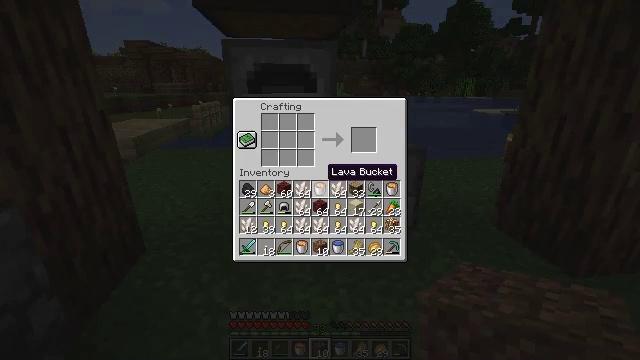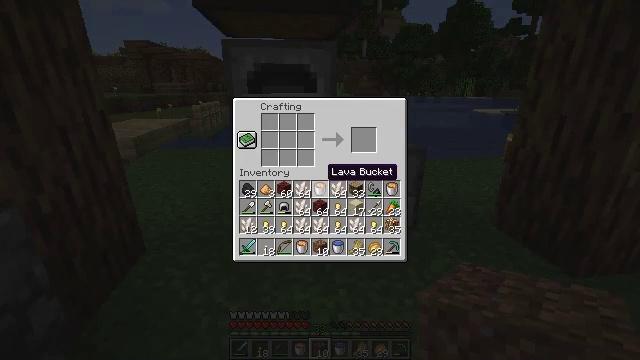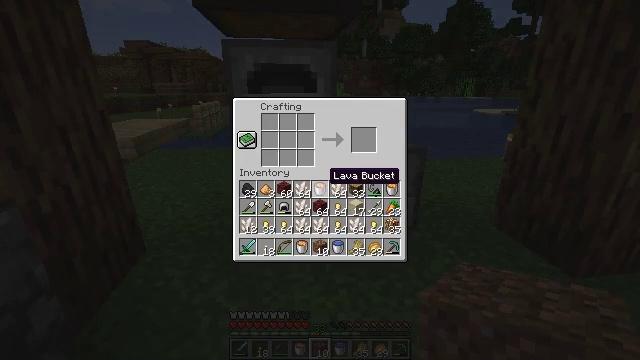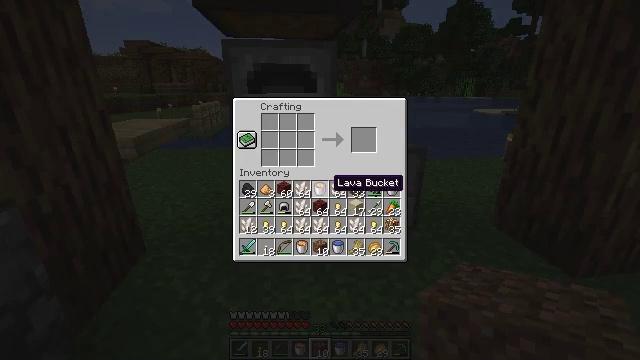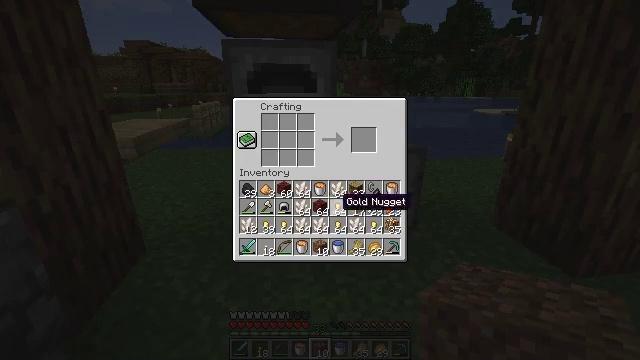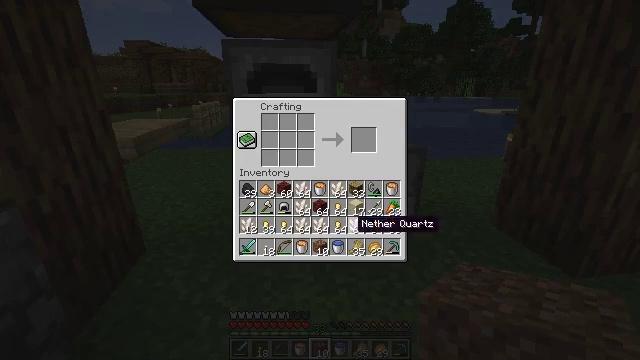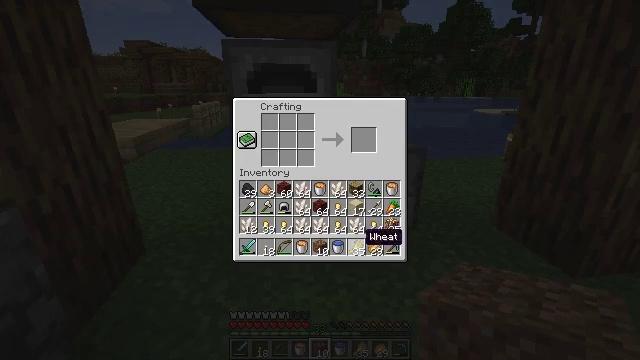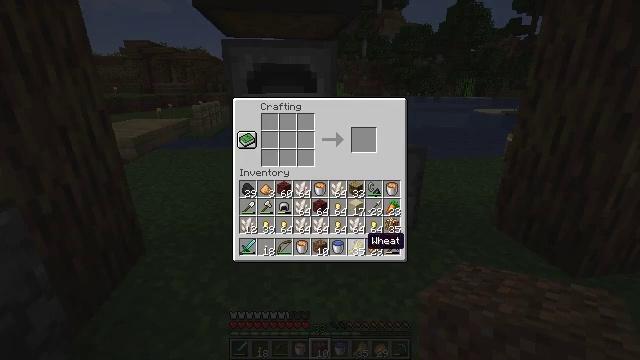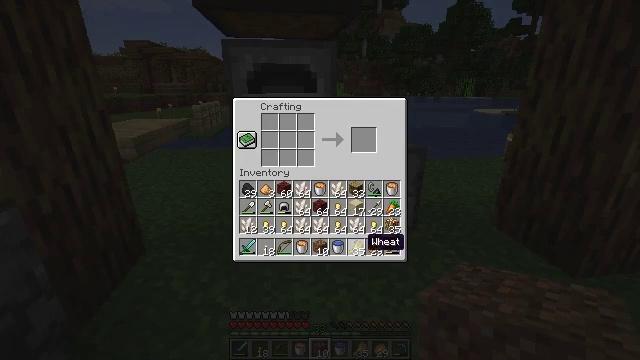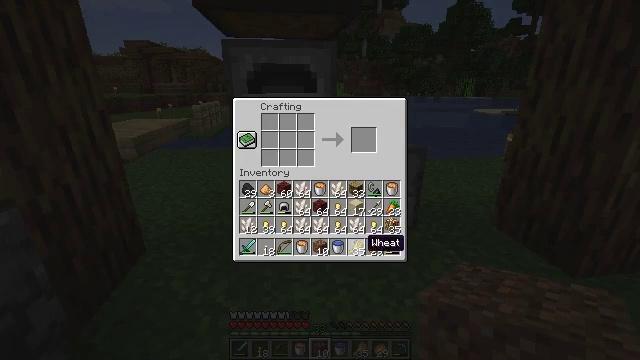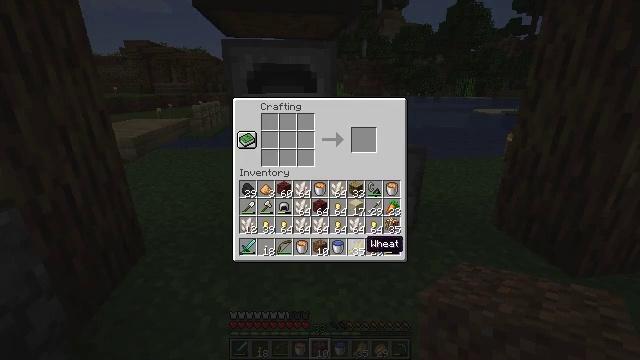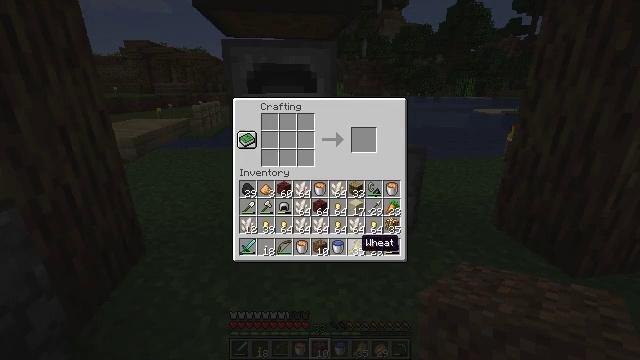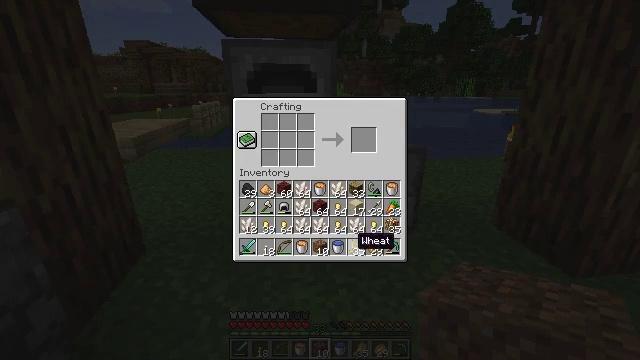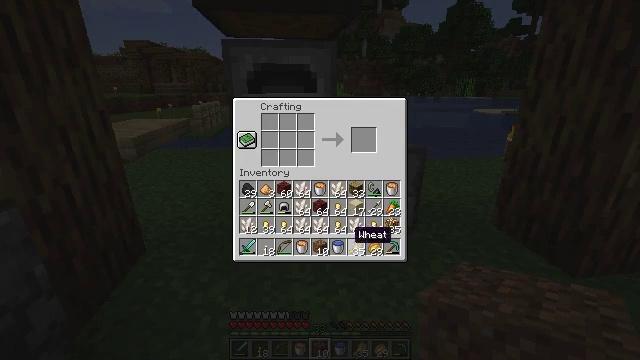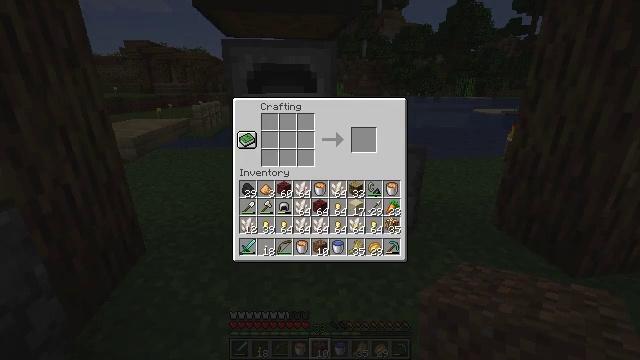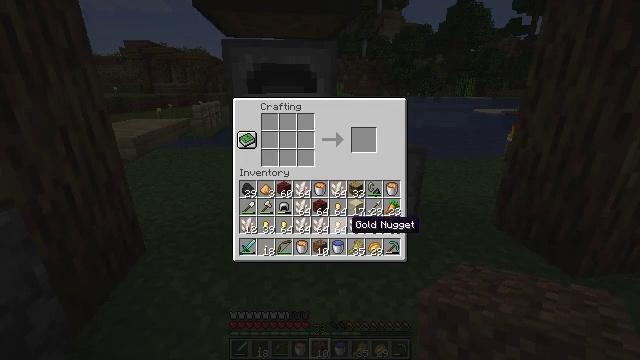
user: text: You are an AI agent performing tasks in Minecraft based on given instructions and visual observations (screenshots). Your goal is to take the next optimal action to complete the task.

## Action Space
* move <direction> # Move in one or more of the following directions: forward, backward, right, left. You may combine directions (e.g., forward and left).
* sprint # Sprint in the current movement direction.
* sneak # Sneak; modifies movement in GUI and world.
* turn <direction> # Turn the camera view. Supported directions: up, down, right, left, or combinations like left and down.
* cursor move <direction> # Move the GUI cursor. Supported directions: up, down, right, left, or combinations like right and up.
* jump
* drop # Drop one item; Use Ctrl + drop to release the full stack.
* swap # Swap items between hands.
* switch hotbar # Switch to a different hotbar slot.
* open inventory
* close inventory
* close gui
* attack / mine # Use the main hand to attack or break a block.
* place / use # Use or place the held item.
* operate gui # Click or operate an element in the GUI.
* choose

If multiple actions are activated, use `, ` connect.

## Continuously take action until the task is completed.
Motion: motion action
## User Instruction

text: Open the furnace and craft a gold ingot.
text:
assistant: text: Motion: no_op
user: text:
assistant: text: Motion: no_op
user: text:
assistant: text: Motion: cursor move down
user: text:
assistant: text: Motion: cursor move right and down
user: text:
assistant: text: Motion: cursor move right and down
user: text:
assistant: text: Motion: cursor move right and down
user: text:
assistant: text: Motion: no_op
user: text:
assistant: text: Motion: no_op
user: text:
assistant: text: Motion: no_op
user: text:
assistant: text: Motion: no_op
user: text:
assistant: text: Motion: no_op
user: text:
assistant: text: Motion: no_op
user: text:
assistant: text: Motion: no_op
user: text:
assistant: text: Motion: cursor move up
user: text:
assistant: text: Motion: no_op
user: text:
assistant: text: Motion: no_op
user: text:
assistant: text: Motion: no_op
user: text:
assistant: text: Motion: no_op
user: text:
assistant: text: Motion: no_op
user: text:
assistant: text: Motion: no_op
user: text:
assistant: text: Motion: no_op
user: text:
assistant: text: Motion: no_op
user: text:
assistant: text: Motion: no_op
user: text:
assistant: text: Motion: no_op
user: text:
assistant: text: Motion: sneak
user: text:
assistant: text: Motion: sneak
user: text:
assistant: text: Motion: sneak, operate gui
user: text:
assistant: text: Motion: sneak, operate gui
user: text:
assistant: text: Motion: sneak, operate gui
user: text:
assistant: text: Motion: sneak, cursor move left